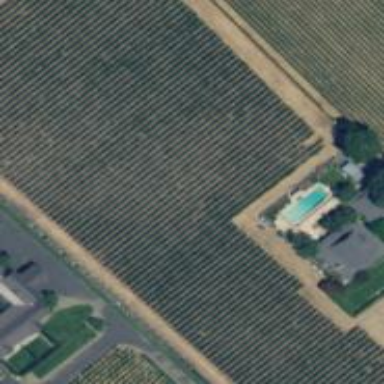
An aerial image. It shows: Vineyard growing wine grapes.